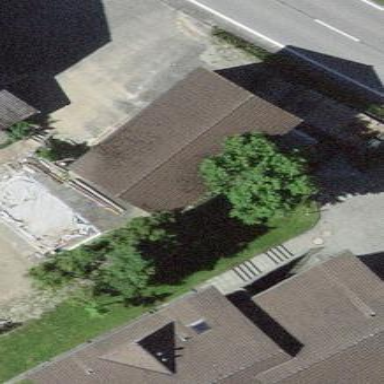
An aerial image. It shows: Garage building.